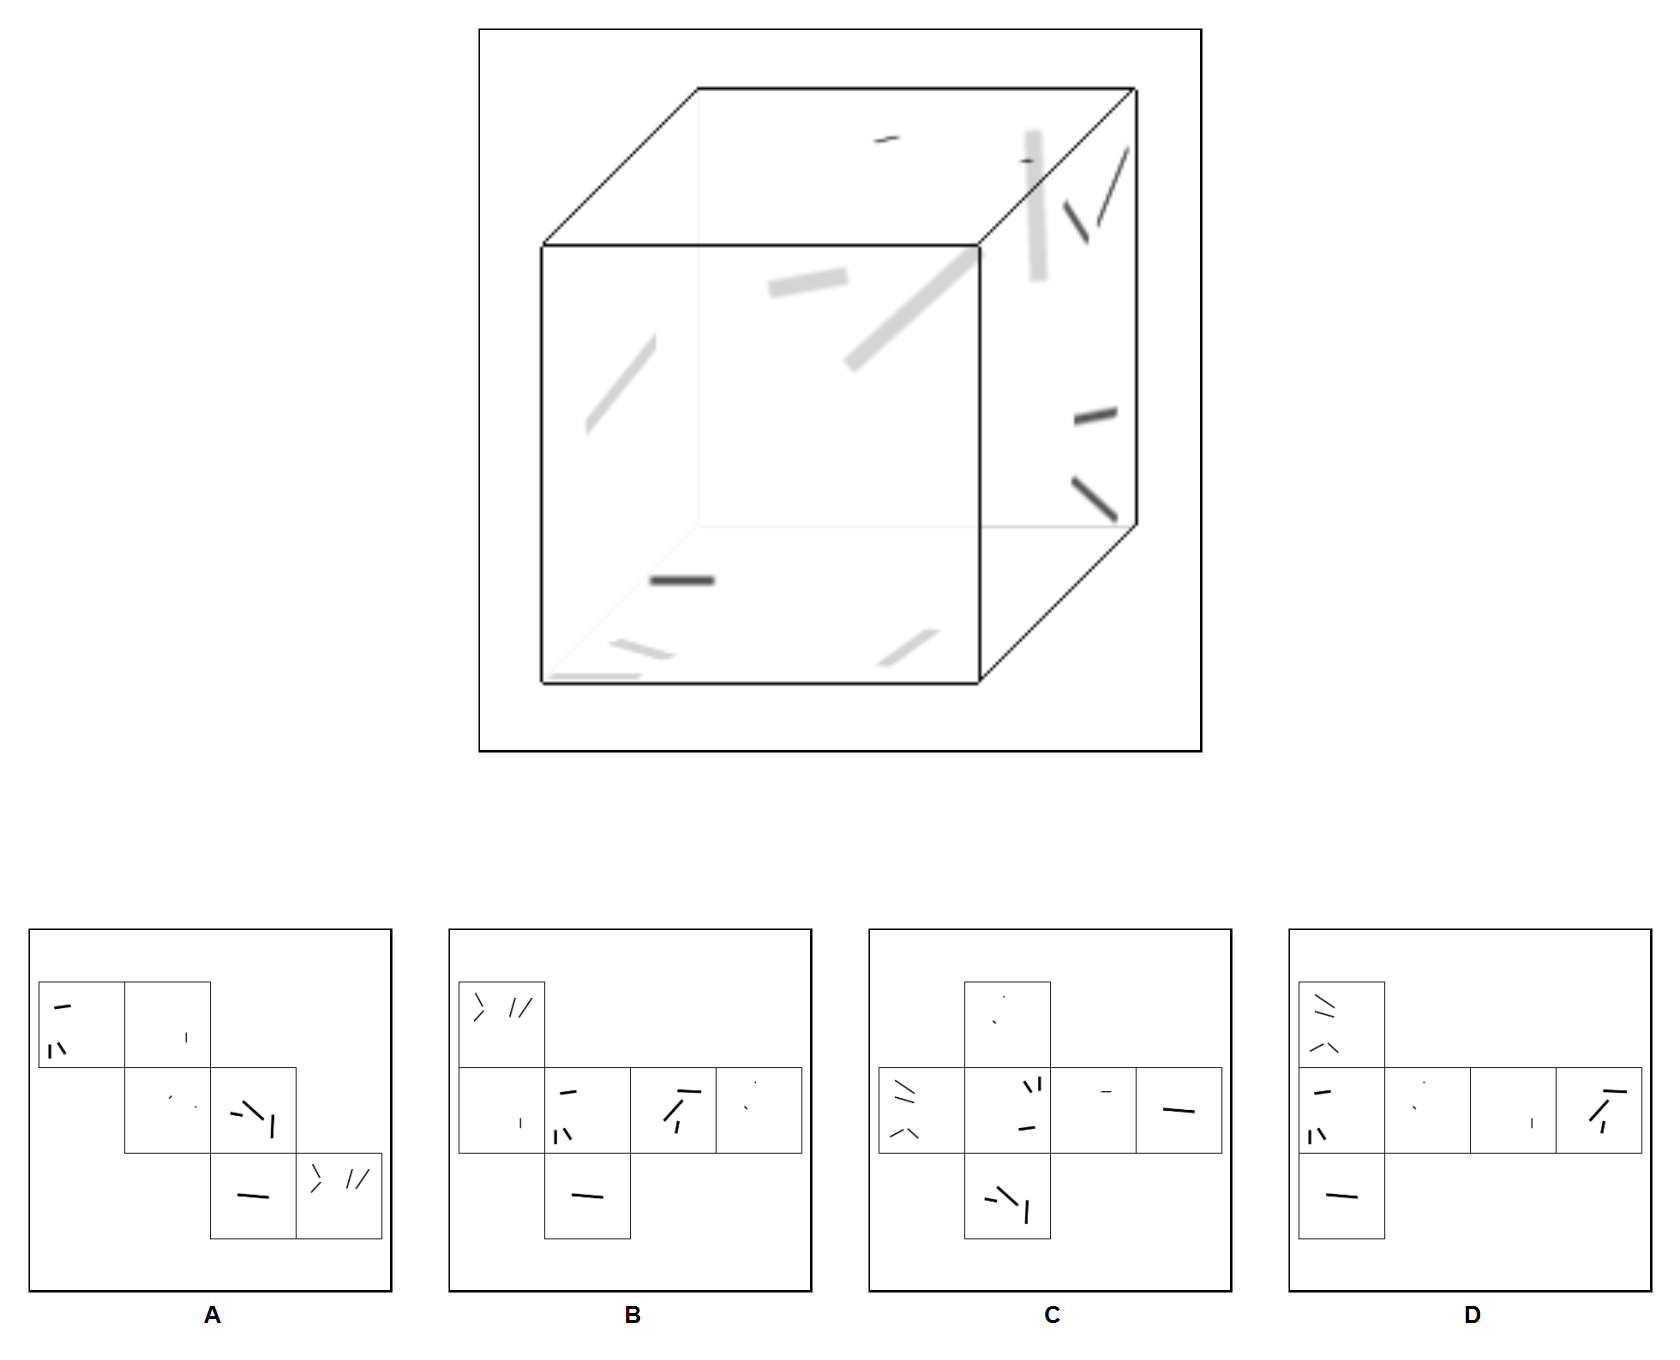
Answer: B